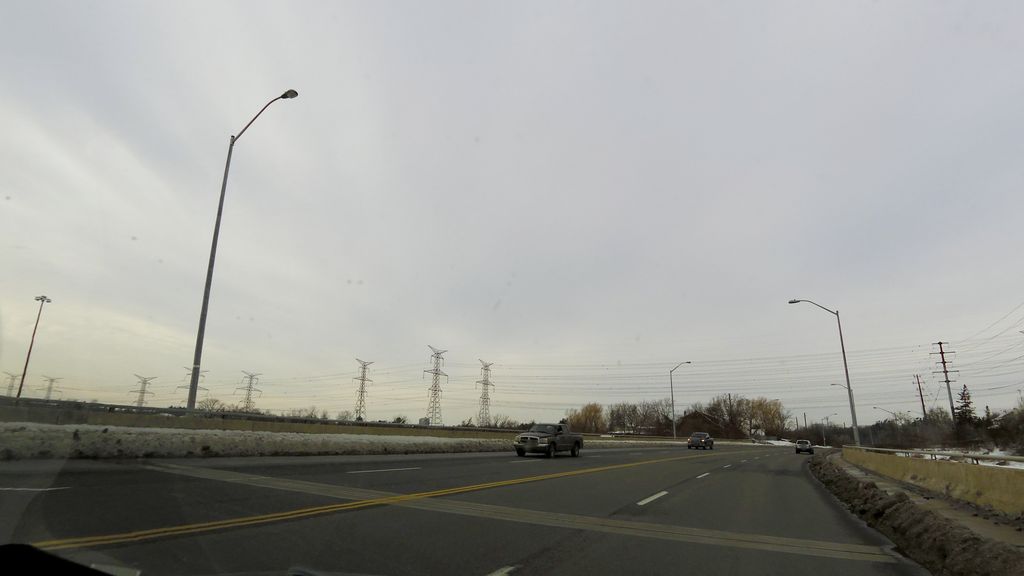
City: toronto